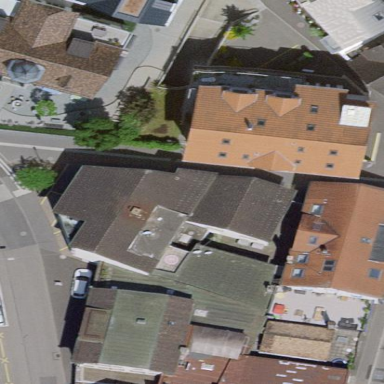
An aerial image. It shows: Image showing building with apartments.